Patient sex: M
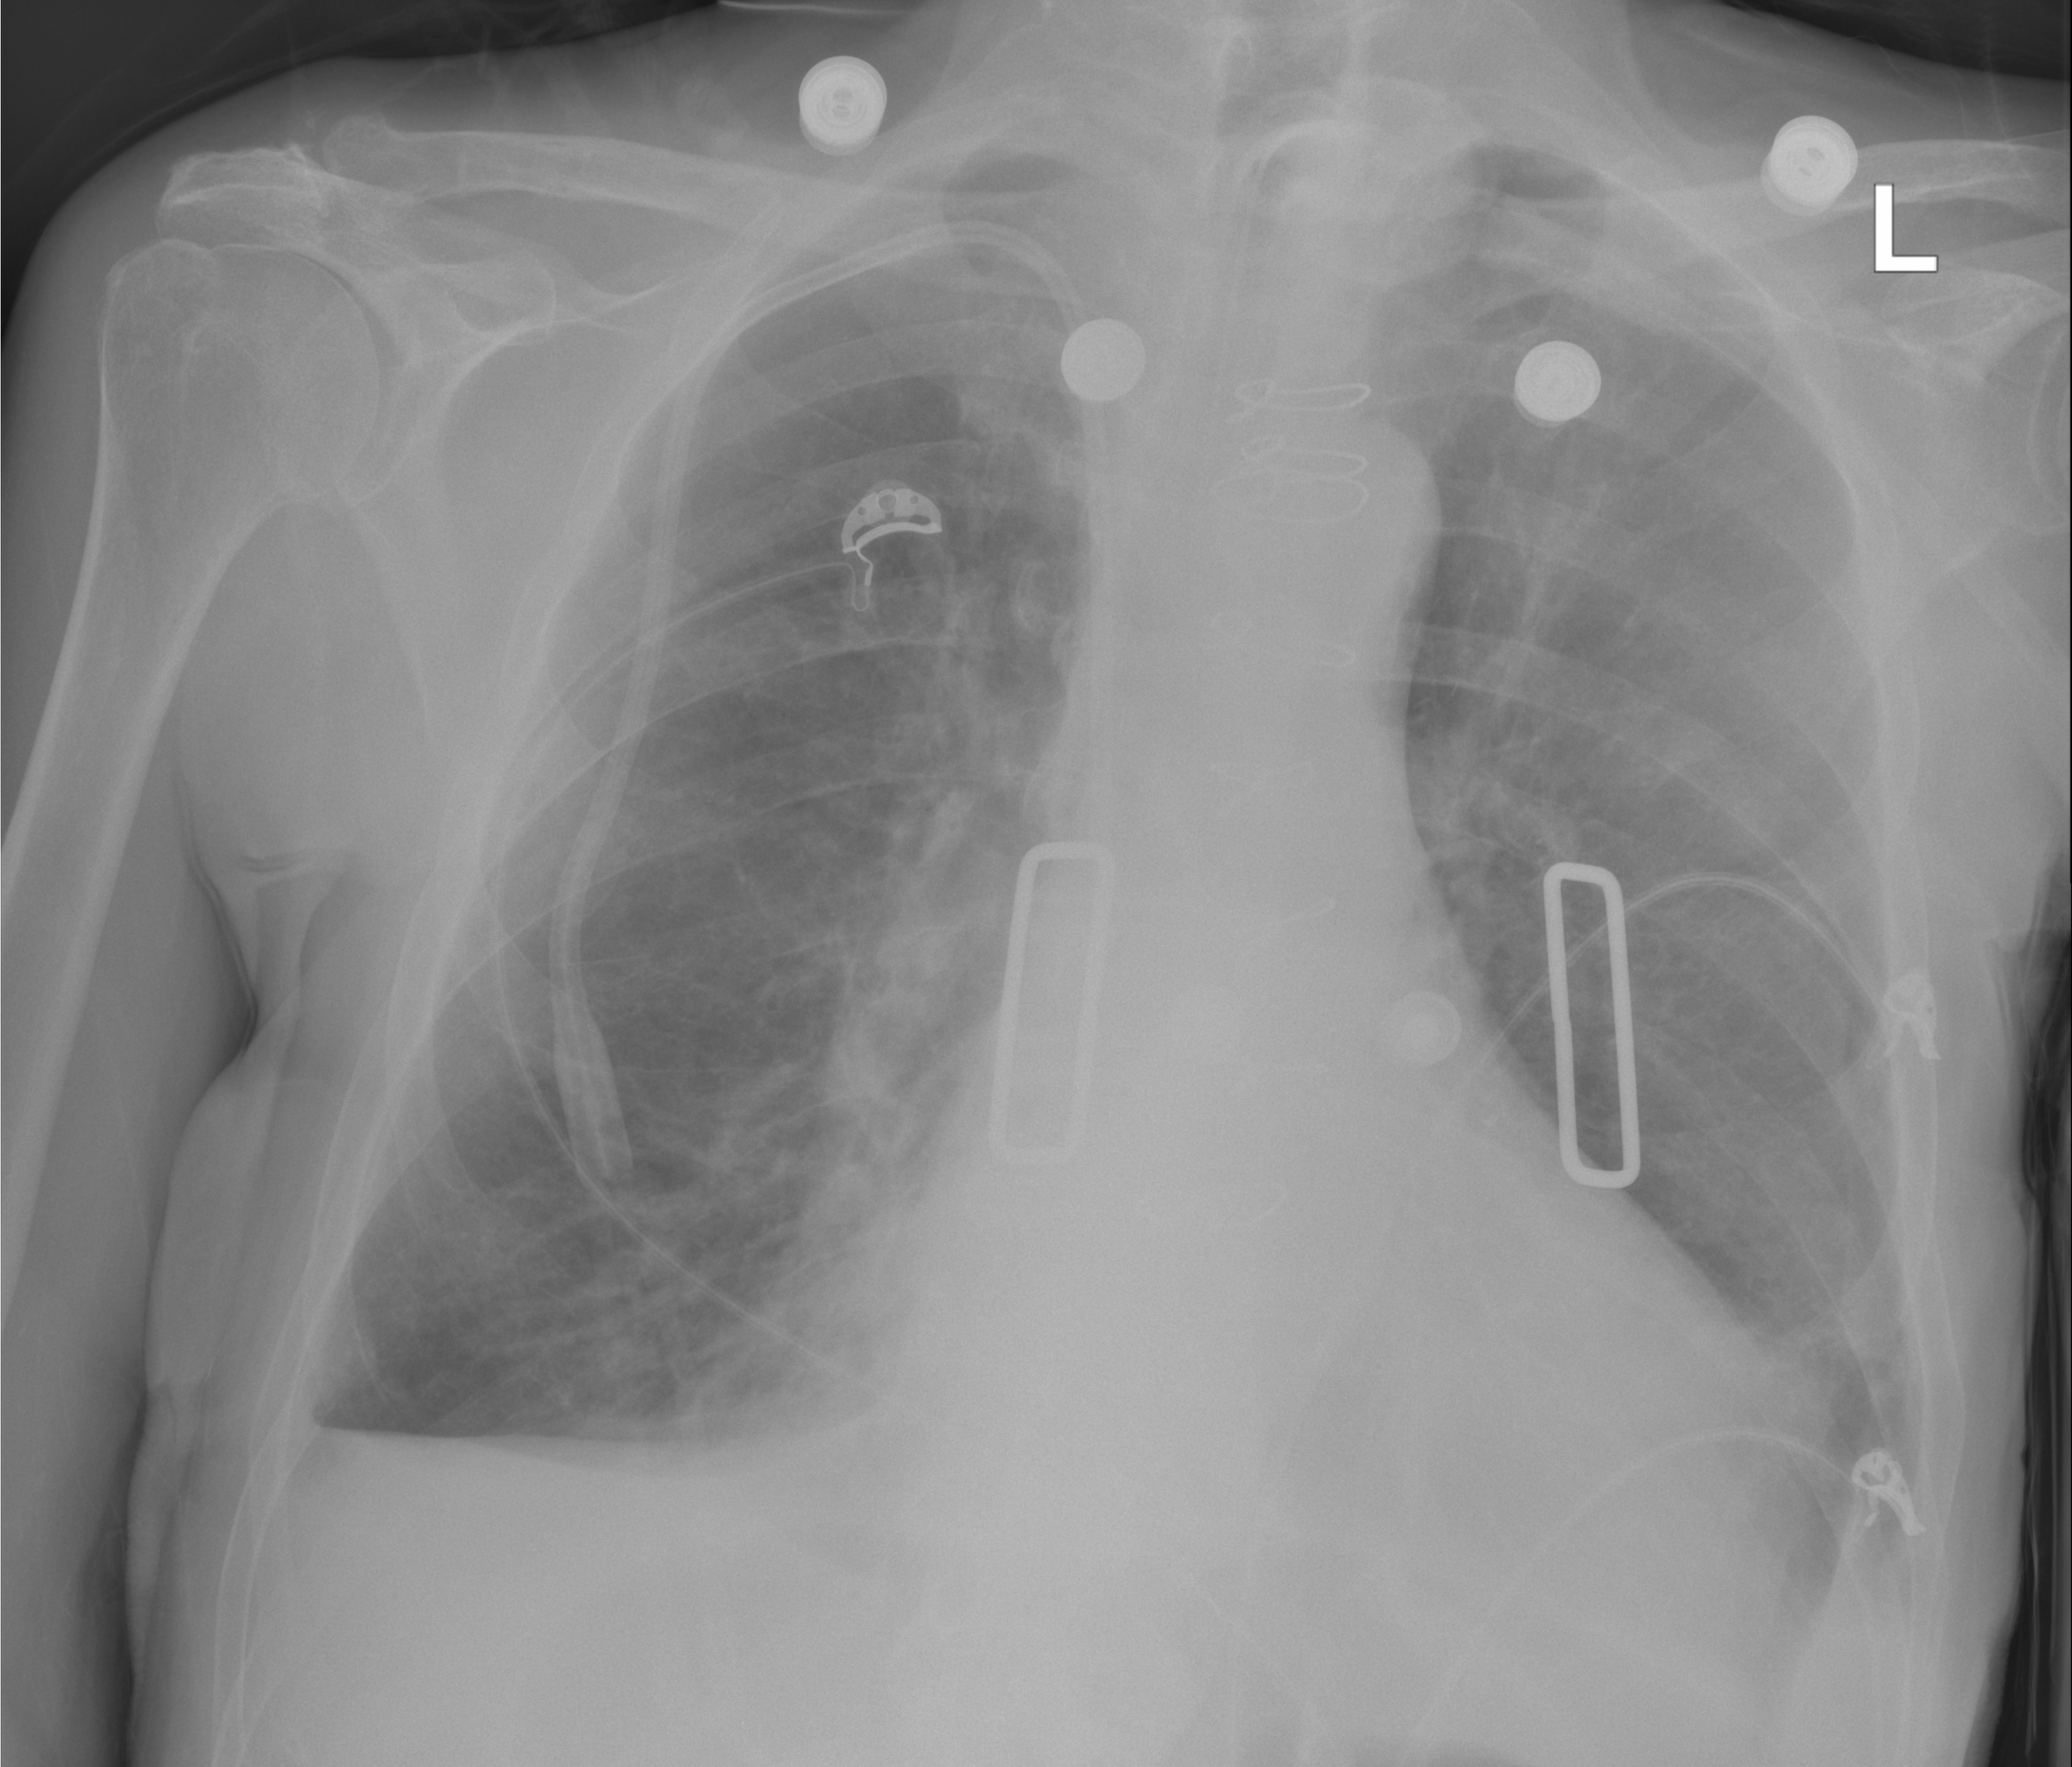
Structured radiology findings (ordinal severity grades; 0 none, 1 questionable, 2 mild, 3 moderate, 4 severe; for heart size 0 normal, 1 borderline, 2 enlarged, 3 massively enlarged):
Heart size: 2
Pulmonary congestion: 0
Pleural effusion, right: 2
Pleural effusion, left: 2
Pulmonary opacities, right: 0
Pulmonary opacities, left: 0
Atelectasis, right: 2
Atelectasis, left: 0